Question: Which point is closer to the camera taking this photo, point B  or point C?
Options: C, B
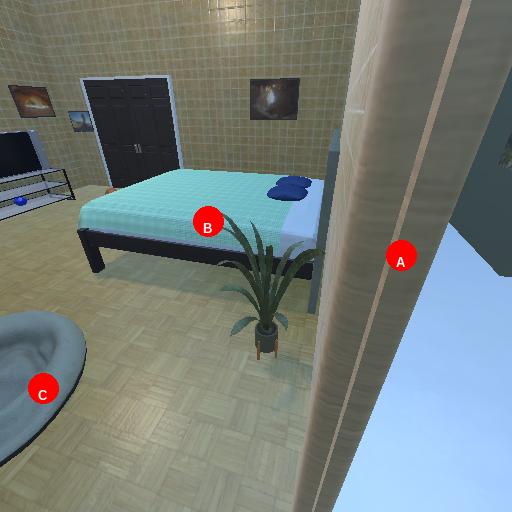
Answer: C